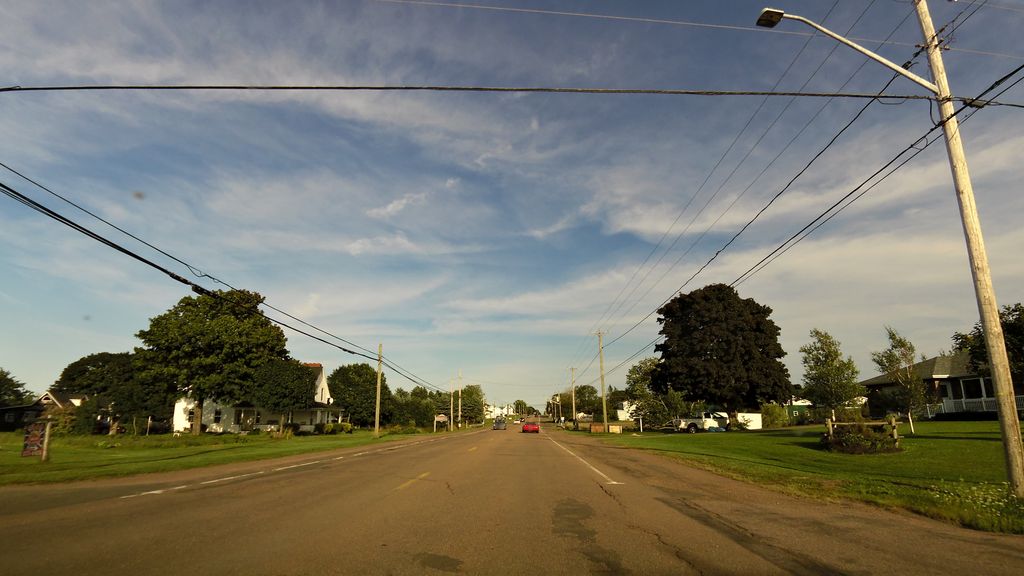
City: charlottetown